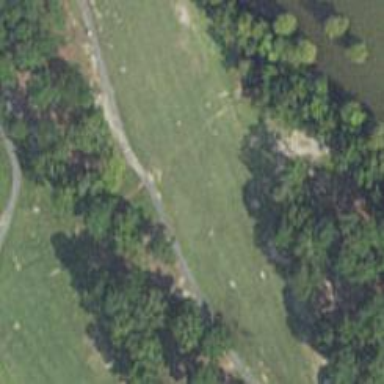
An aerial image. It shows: View of golf hole.